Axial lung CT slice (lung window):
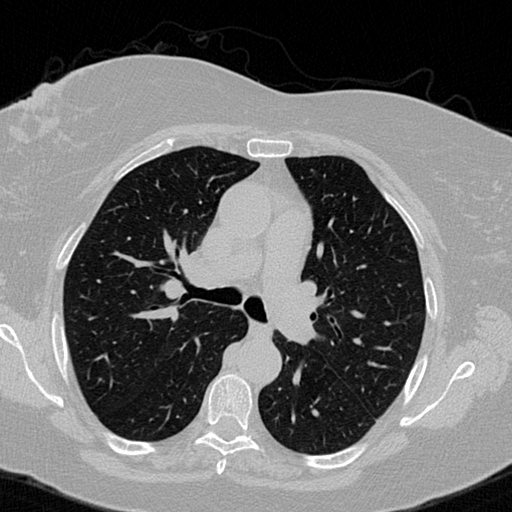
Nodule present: no